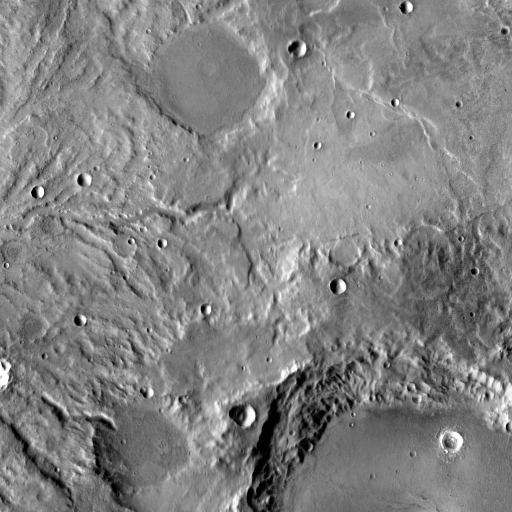
Crater classes present: Background, Other, Buried, Secondary